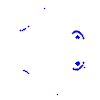
Particle: electron